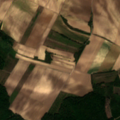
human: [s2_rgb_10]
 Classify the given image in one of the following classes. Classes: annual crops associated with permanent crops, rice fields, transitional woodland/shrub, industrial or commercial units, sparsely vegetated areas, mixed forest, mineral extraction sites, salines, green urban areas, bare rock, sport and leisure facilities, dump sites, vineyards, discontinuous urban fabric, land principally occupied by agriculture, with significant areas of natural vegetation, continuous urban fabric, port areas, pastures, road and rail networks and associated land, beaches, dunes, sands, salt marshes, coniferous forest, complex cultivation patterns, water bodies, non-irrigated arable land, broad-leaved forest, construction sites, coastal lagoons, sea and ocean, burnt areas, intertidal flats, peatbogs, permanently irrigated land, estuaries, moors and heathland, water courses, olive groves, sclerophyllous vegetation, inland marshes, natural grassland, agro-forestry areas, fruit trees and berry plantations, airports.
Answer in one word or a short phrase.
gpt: non-irrigated arable land, broad-leaved forest